Question: Count the number of objects in the diagram.
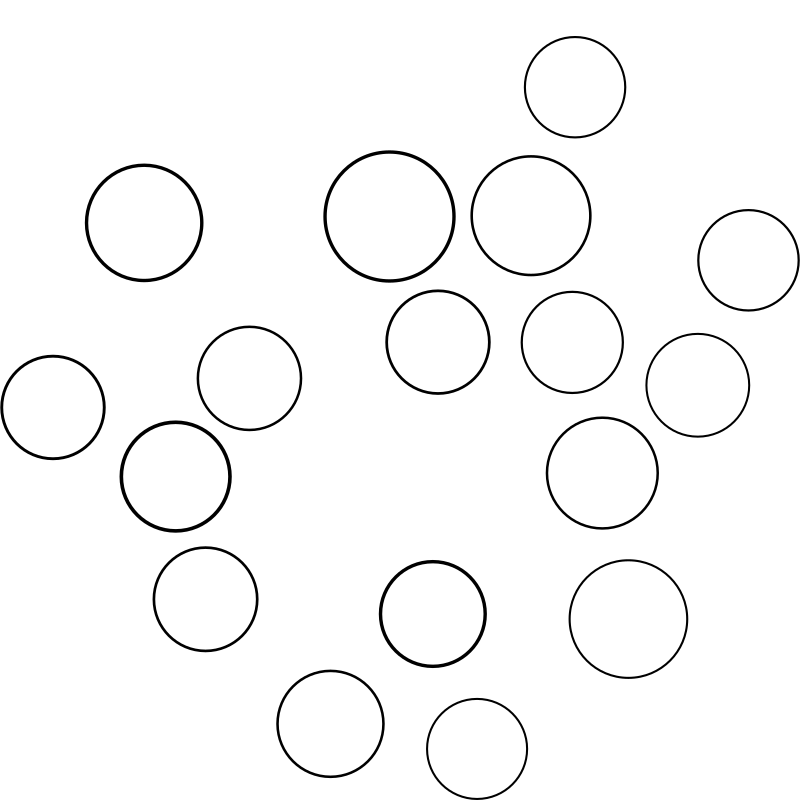
Answer: 17